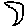
Label: moon